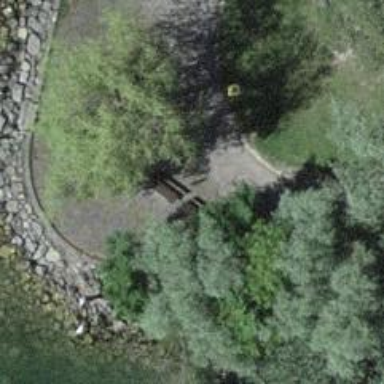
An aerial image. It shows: Brown bench in the vicinity.